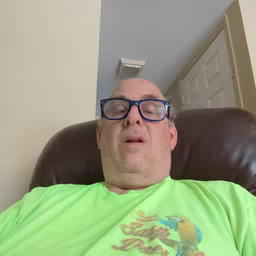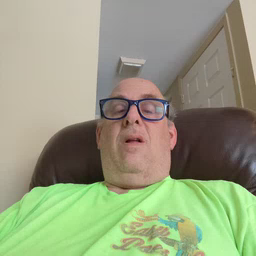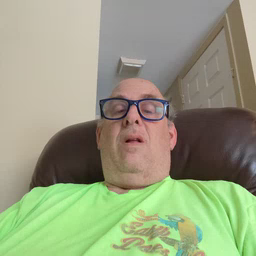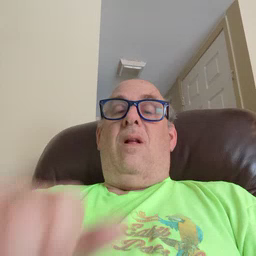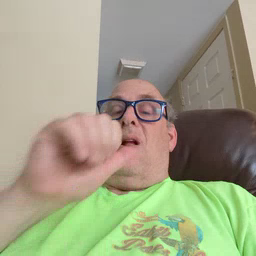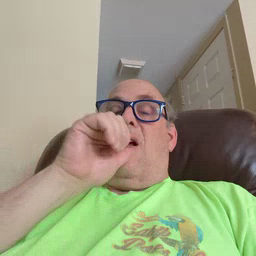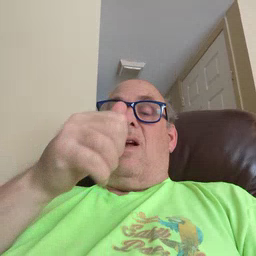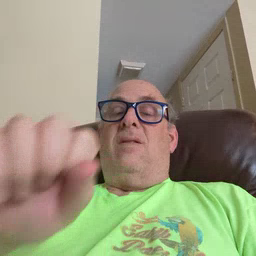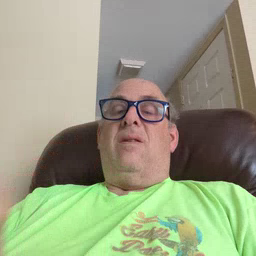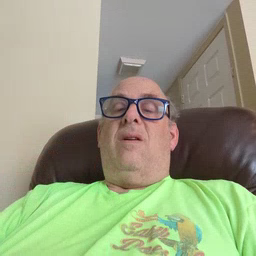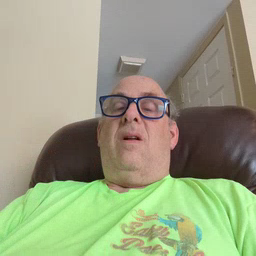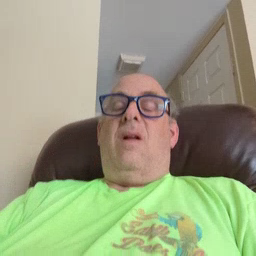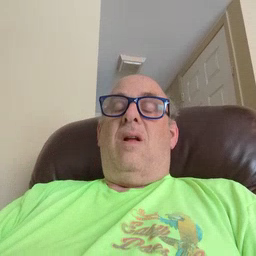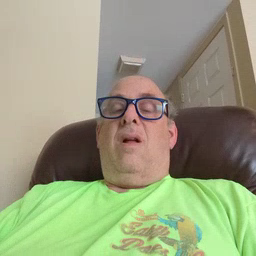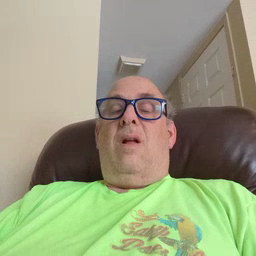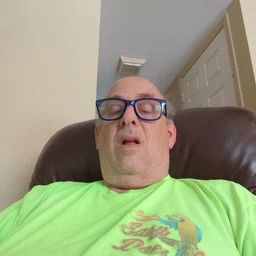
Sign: nuts